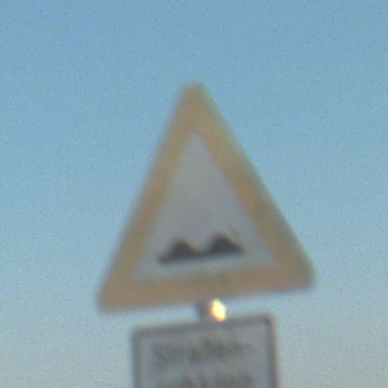
Verkehrszeichen: UnebeneFahrbahn
Zusatzzeichen unten: HinweiseAufGefahrenDurchVerbaleAngabe3
Umgebung: Outdoor, Beach
Tageszeit: SunriseSunset
Wetter: Clear
Licht: Natural
Jahreszeit: NotSpecified
Kontrast: HighContrast